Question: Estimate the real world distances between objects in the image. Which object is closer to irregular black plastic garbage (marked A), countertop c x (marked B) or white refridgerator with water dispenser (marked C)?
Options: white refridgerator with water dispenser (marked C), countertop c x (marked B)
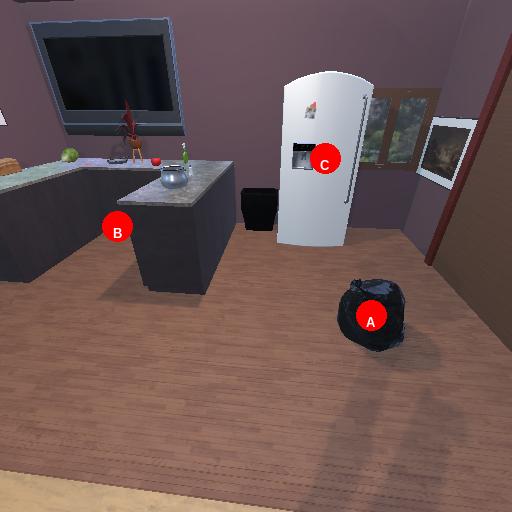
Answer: white refridgerator with water dispenser (marked C)